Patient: sex M, age 61
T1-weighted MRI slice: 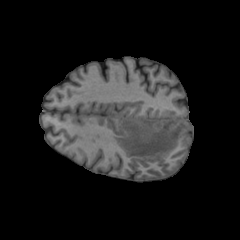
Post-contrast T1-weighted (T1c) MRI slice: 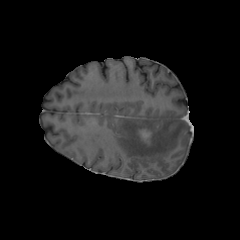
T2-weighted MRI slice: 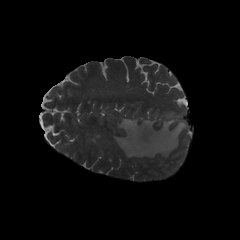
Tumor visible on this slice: yes
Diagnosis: Glioblastoma, IDH-wildtype
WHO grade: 4